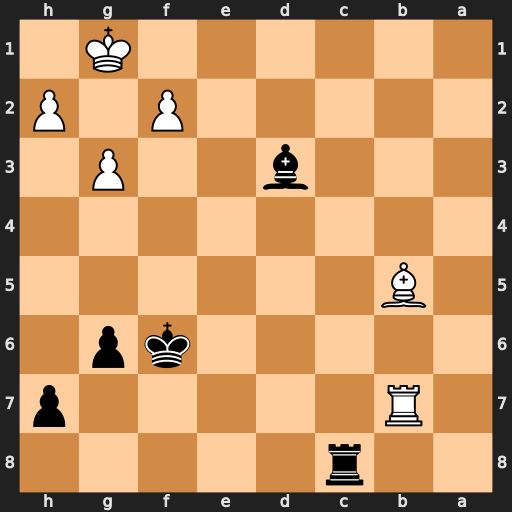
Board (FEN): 2r5/1R5p/5kp1/1B6/8/3b2P1/5P1P/6K1
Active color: b
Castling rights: -
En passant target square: -
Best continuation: Rc1+ Kg2 Be4+